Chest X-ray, PA view. Patient: 51 years old, sex M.
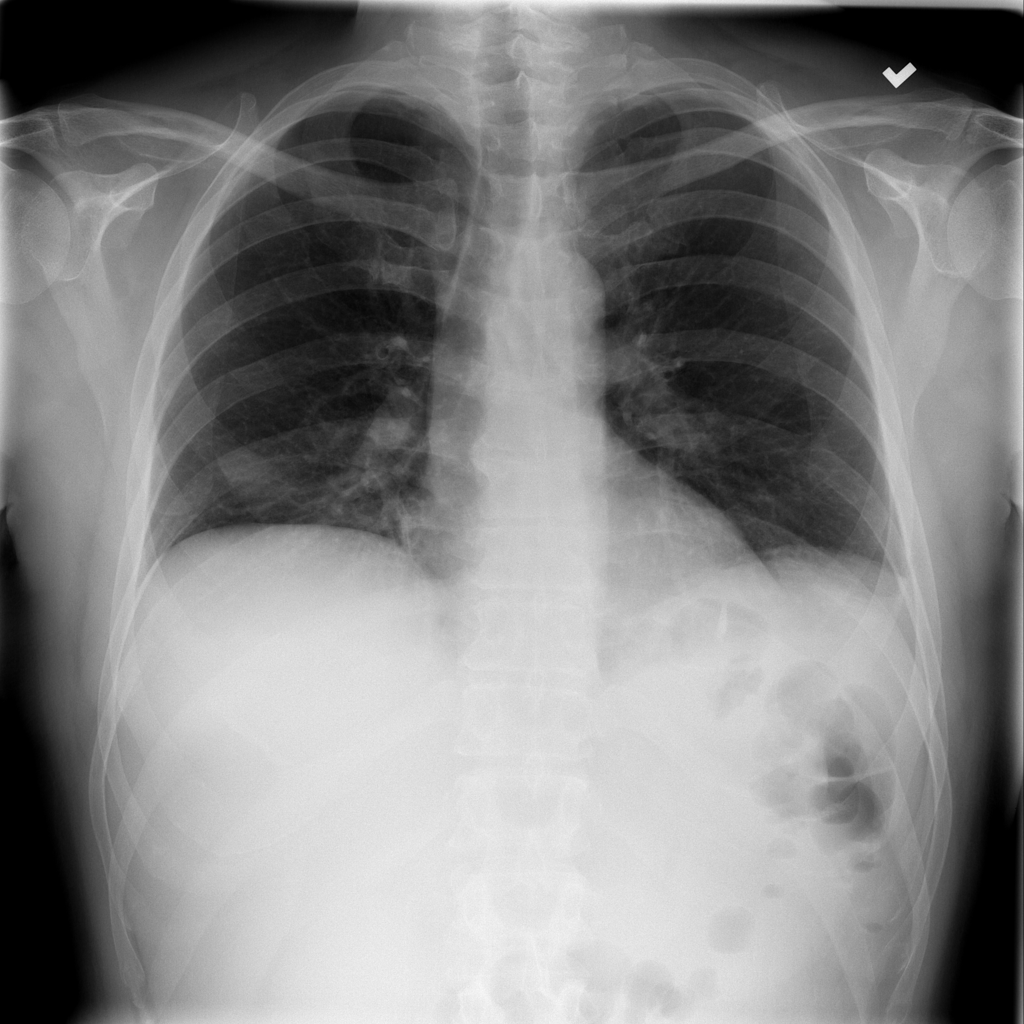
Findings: Atelectasis, Effusion